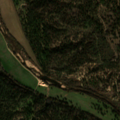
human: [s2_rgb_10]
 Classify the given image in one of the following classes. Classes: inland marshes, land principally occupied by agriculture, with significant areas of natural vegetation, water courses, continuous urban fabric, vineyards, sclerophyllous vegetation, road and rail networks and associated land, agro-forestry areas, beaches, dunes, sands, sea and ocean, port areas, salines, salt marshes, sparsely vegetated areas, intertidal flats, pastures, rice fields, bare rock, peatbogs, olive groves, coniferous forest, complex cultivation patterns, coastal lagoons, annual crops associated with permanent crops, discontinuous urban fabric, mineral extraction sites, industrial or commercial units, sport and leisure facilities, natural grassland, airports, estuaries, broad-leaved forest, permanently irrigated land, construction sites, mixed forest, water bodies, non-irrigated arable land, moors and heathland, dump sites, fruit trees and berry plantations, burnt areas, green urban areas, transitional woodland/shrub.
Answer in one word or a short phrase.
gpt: non-irrigated arable land, permanently irrigated land, agro-forestry areas, broad-leaved forest